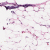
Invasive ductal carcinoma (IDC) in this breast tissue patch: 0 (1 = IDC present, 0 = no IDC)